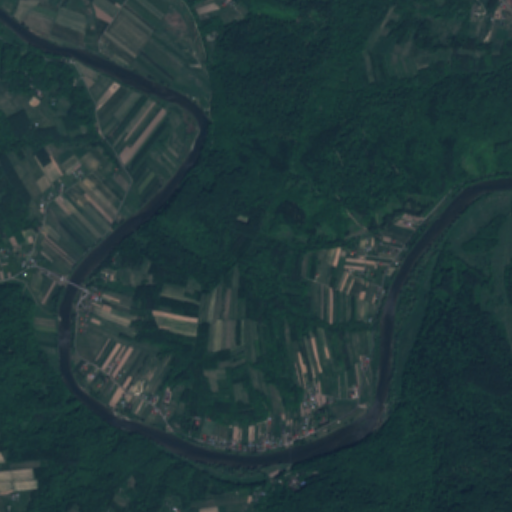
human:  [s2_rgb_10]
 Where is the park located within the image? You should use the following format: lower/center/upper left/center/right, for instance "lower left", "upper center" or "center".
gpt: The park is located in the lower center of the image.
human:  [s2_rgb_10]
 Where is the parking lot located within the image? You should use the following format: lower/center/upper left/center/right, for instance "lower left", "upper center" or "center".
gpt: The parking lot is located in the lower left of the image.
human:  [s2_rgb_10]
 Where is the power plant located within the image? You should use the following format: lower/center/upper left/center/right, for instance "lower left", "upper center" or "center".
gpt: There is no power plant in the image.